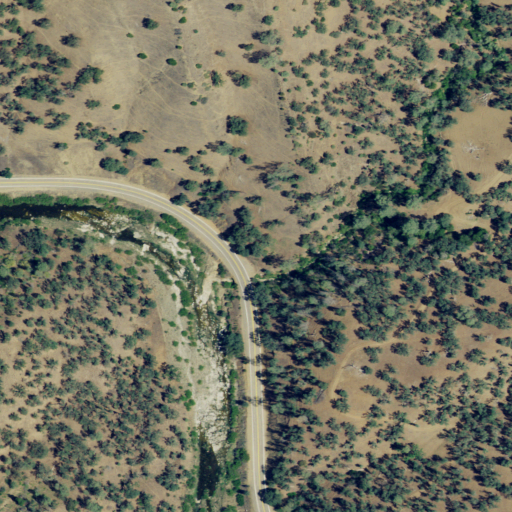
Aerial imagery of valley in California named Lawson Canyon containing shrub, grassland, low intensity development, open development, and medium intensity development